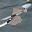
Label: 5